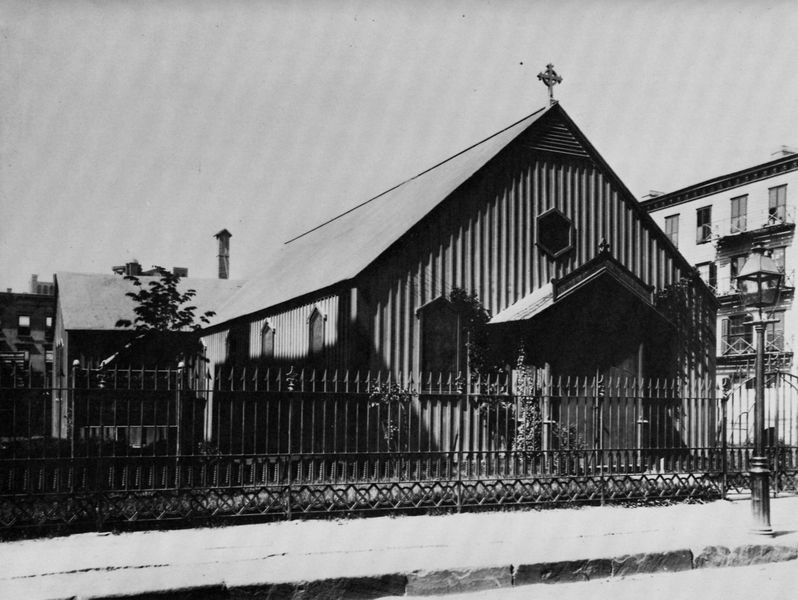
Titel: Die Baptistenkirche
Künstler: Amerikanischer Photograph
Schlagwörter: baum, weiß, fenster, holz, laterne, schwarz, strasse, dach, gebäude, haus, zaun, wand, sockel, häuser, gitter, kirche, front, fassade, türen, dächer, giebel, klein, pfosten, foto, eingang, bürgersteig, gehsteig, kreuz, schwarz weiß, gehweg, bürger, photo, portal, kreuze, walmdach, straßenlampe, straßenlaterne, kapelle, holzbau, westseite, eise, bürgerkirche, falldach, schmiedeisen, sechseckiges fenster